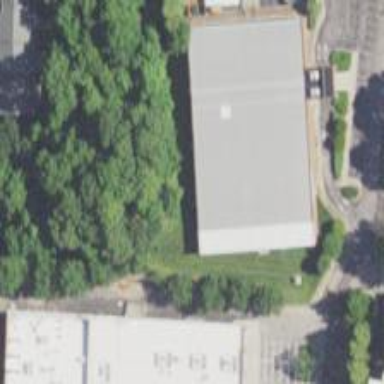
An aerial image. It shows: Commercial building housing sports center for skating activities.